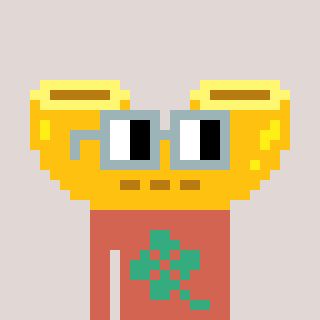
a pixel art character with square dark gray glasses, a macaroni-shaped head and a peachy-colored body on a warm background